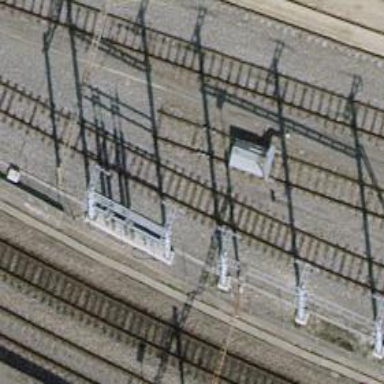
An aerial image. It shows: Railway buffer stop.